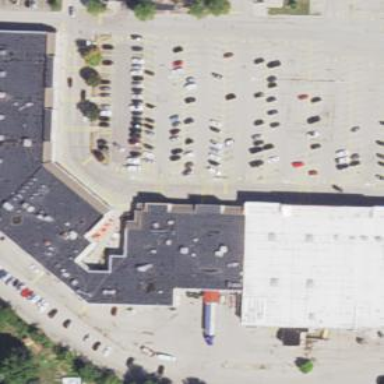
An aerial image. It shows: Supermarket.